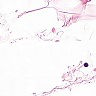
Metastatic tissue present: no